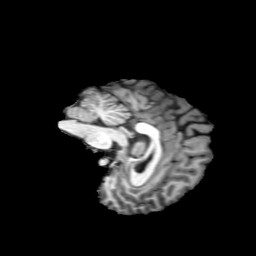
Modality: T1w
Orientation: sagittal
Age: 27
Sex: female
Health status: healthy